Question: ## Question 1 :
I am trying implementing 'JQgrid' in MVC,
for that in '.jqgrid' url , i have as 'url: '/Personalize/GetAccountHeads',' Where 'GetAccountHeads()' is a Method in 'PersonalizeController.cs' as.,
'''
[HttpPost]
[Authorize]
public JsonResult GetAccountHeads() {
List<ACHeadEntry> acHeadEntries = new List<ACHeadEntry>();
//Some code here to calculate acHeadEntires.
return Json(acHeadEntries, JsonRequestBehavior.AllowGet);
}
'''
But this method too does not be called. Where I went wrong?
While trying to find that,
I have downloaded the demo project .,
## Question 2 :
<URL> And tried to execute it. But I am getting the following error.
The output window shows ..
> C:\Users\developer\AppData\Local\Temp\Rar$DIa0.562\GridDemo\GridDemo.csproj
: error : The project file could not be loaded. Could not find a part
of the path
'C:\Users\developer\AppData\Local\Temp\Rar$DIa0.562\GridDemo\GridDemo.csproj'.
C:\Users\developer\AppData\Local\Temp\Rar$DIa0.562\GridDemo\GridDemo.csprojC:\Users\developer\AppData\Local\Temp\Rar$DIa0.562\DynamicQuery\DynamicQuery.csproj
: error : The project file could not be loaded. Could not find a part
of the path
'C:\Users\developer\AppData\Local\Temp\Rar$DIa0.562\DynamicQuery\DynamicQuery.csproj'.
C:\Users\developer\AppData\Local\Temp\Rar$DIa0.562\DynamicQuery\DynamicQuery.csproj
Actually many times, It is happening this way. Why I am getting this error.
Also,
I am trying implementing 'JQgrid' in MVC,
for that in '.jqgrid' url , i have as 'url: '/Personalize/GetAccountHeads',' Where 'GetAccountHeads()' is a Method in 'PersonalizeController.cs' as.,
'''
[HttpPost]
[Authorize]
public JsonResult GetAccountHeads() {
List<ACHeadEntry> acHeadEntries = new List<ACHeadEntry>();
//Some code here to calculate acHeadEntires.
return Json(acHeadEntries, JsonRequestBehavior.AllowGet);
}
'''
But this method too does not be called. Where I went wrong?
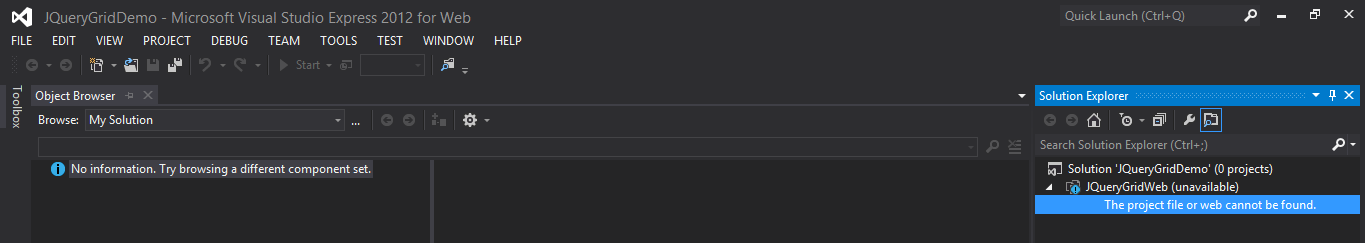
Answer: The reason is because you use demo. One can see on the screen that you use Microsoft Visual Studio 2012 which has no support for MVC 1.0. You need first convert MVC 1.0 to MVC 2.0 with <URL>.
I would recommend you to start better with <URL> one have to do manually.
: I verified that the demo which you referenced (<URL>